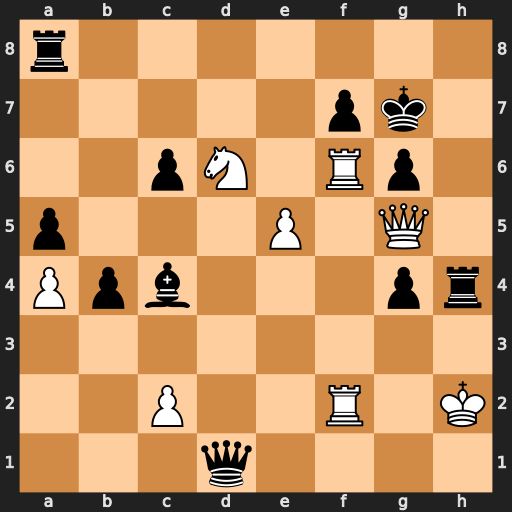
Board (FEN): r7/5pk1/2pN1Rp1/p3P1Q1/Ppb3pr/8/2P2R1K/3q4
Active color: w
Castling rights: -
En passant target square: -
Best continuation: Qxh4 g3+ Kxg3